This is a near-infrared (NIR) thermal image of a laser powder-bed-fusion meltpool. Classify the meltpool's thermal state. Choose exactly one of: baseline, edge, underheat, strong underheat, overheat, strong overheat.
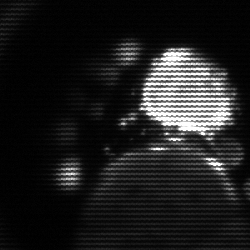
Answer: baseline